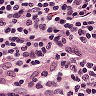
Metastatic tissue present: no